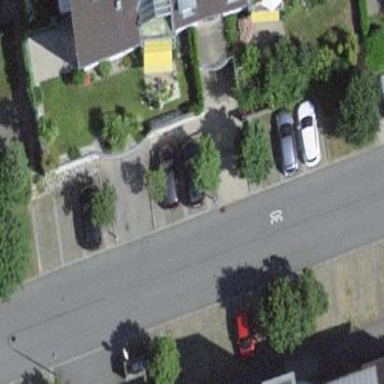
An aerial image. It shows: Parking available on the street side.